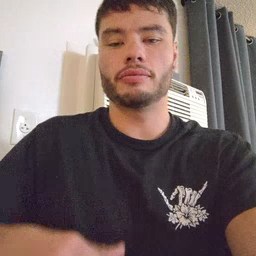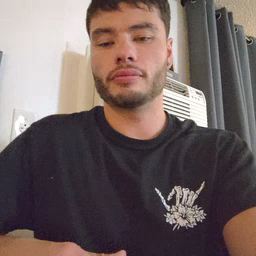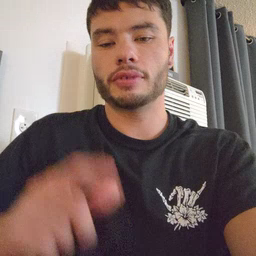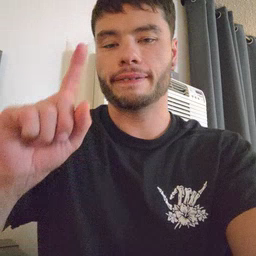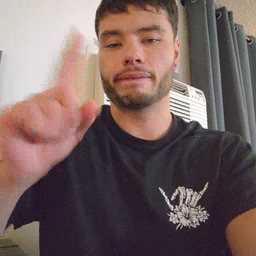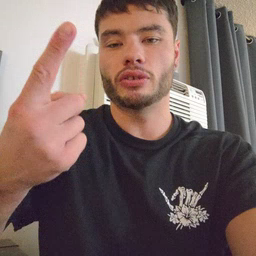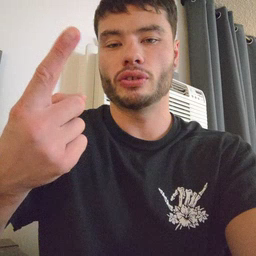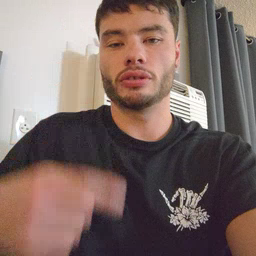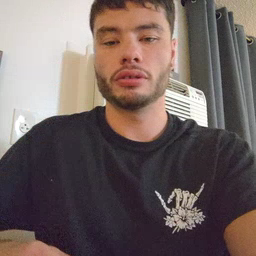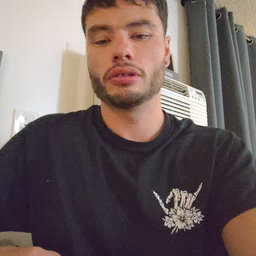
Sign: first